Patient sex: M
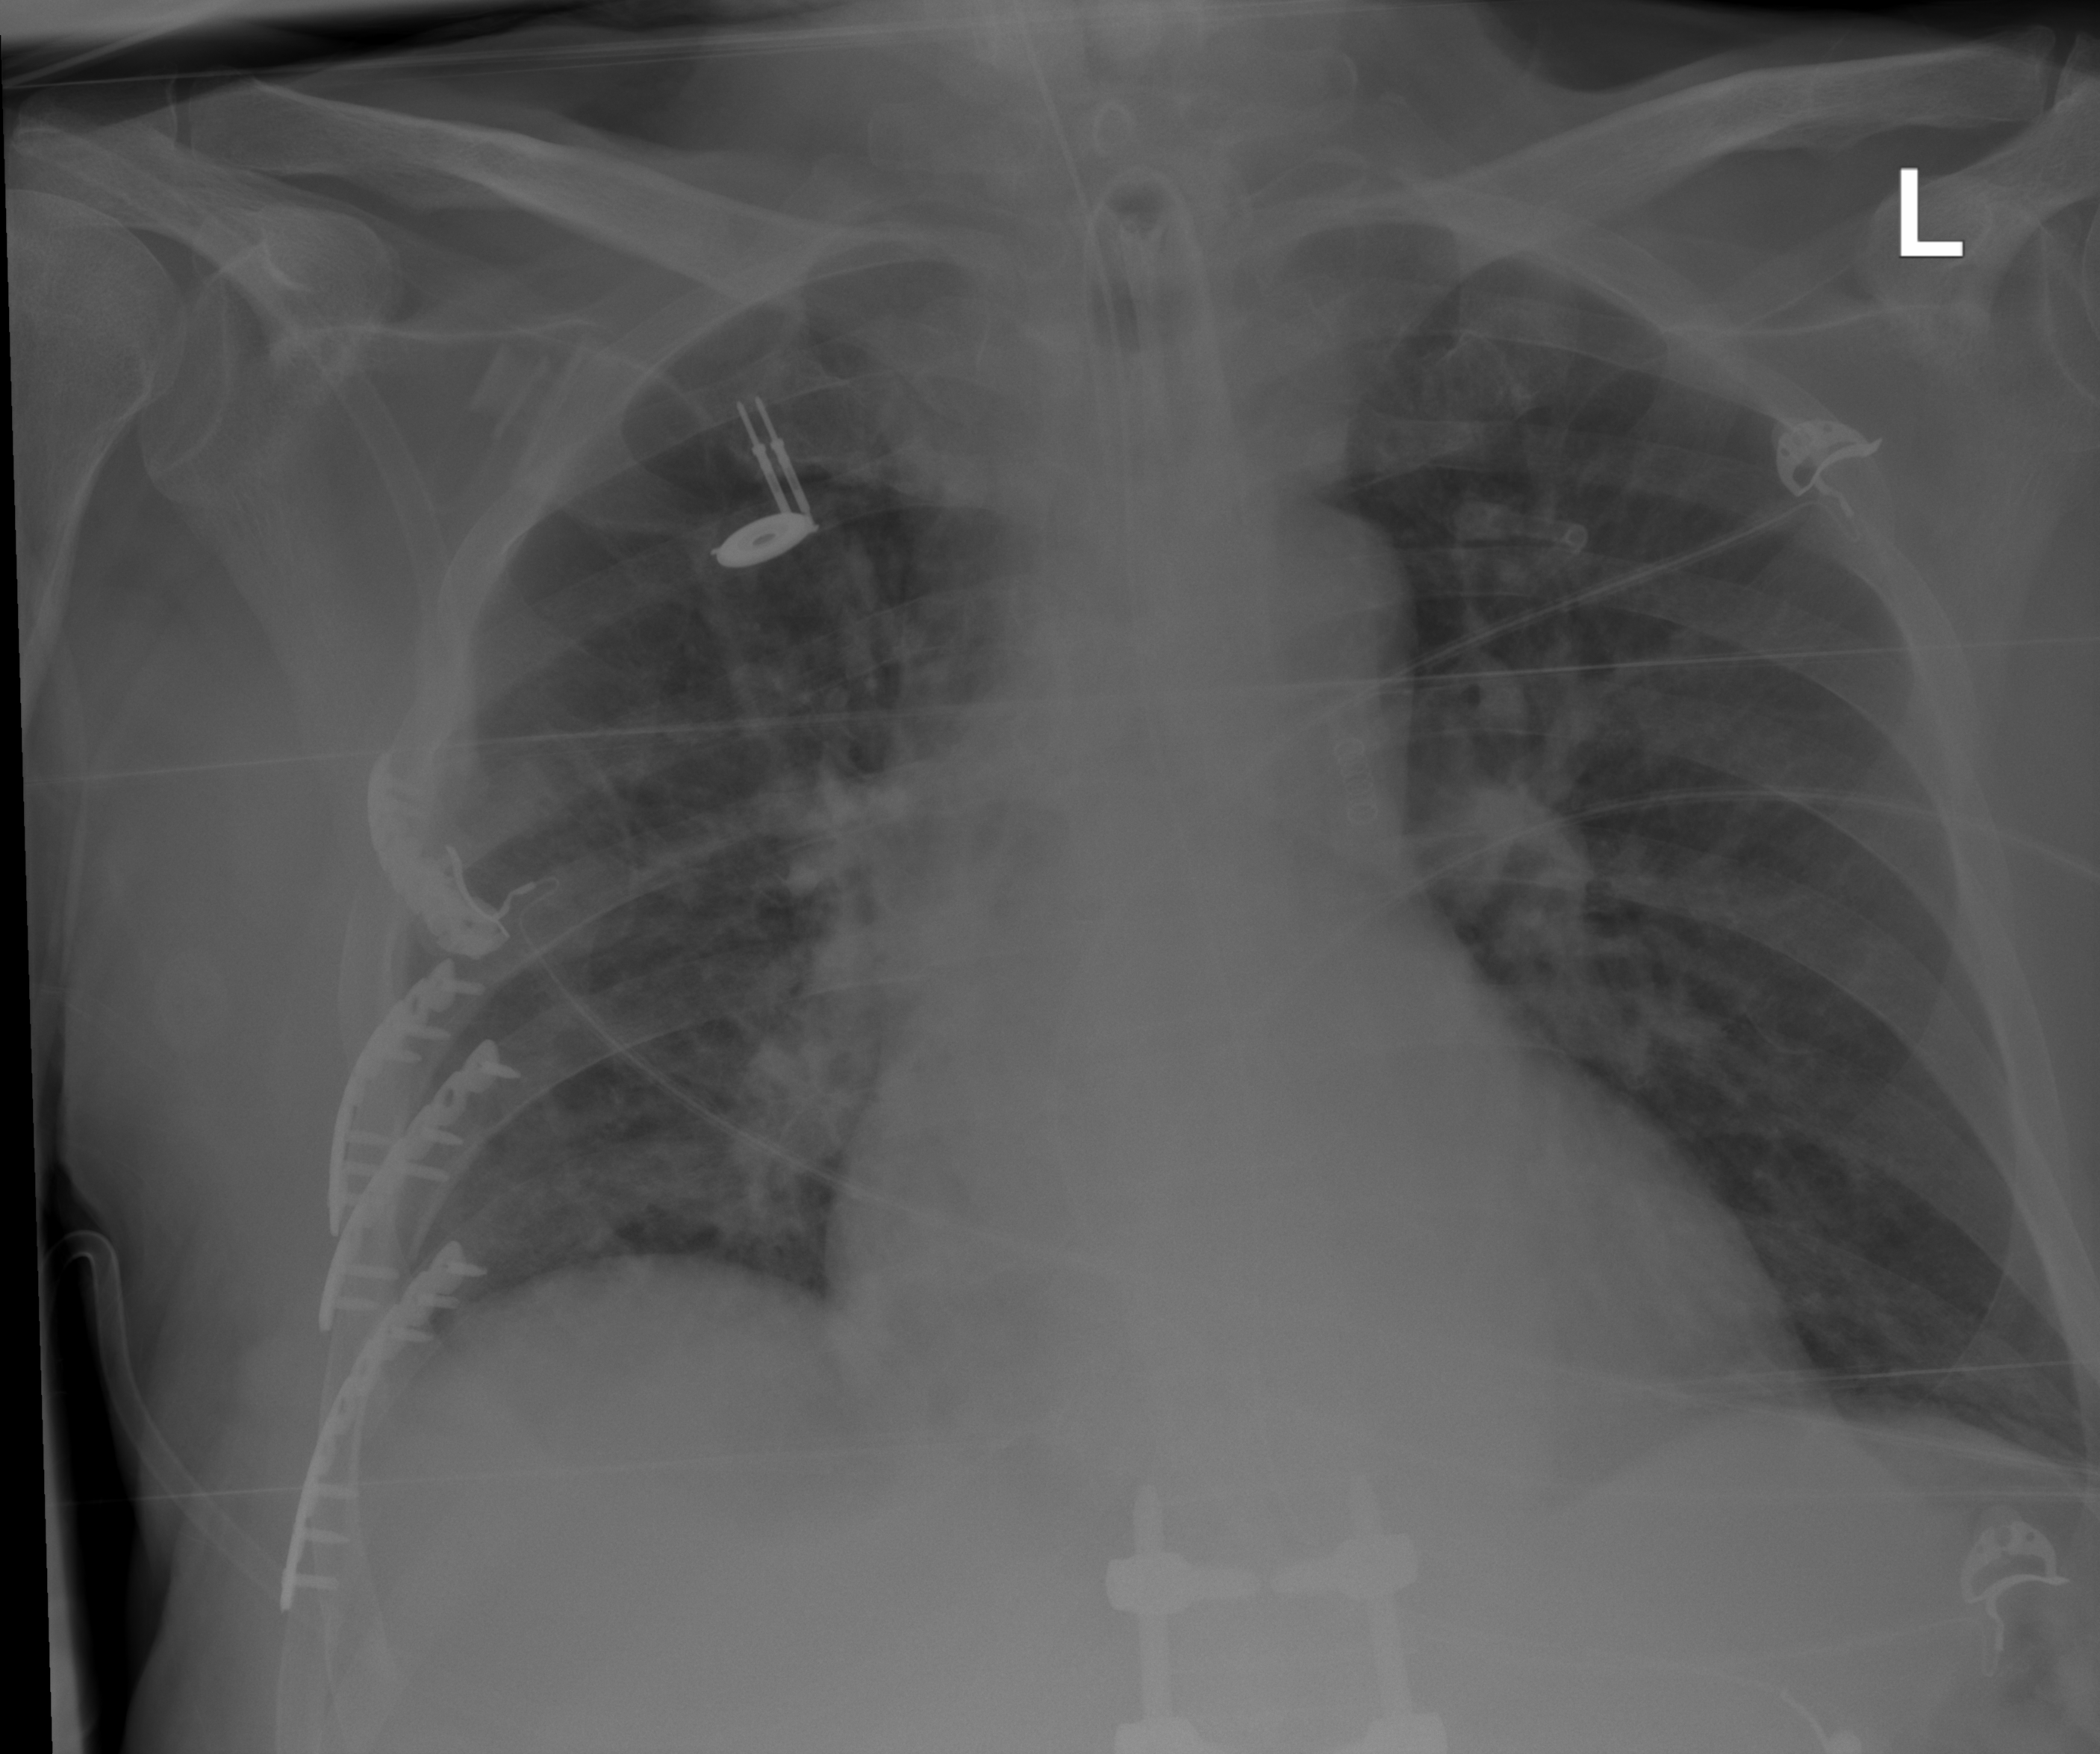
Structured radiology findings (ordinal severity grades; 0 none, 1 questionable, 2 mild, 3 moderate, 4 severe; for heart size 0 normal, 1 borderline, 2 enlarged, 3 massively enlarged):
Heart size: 0
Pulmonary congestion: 2
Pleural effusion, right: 0
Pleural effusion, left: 0
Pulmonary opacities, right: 2
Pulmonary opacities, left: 2
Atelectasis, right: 0
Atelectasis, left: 0